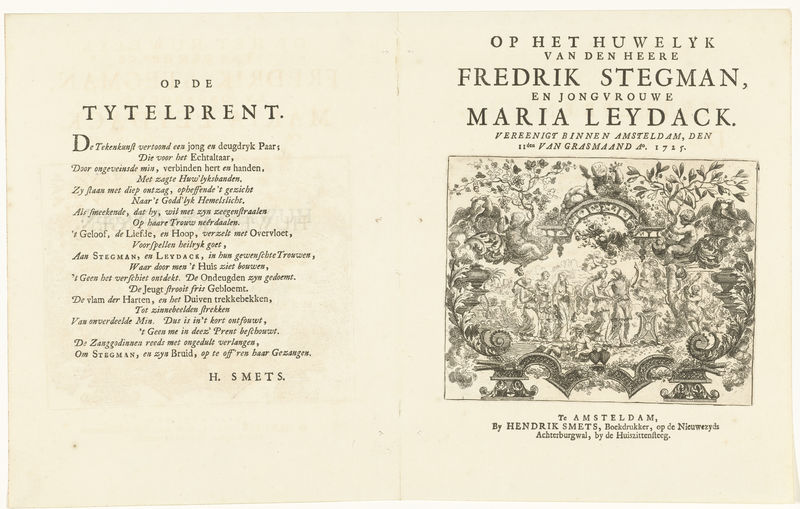
Titel: Bladzijde uit het huwelijksdicht voor Fredrik Stegman en Maria Leydack
Künstler: Pieter van den Berge
Standort: Amsterdam
Institution: Rijksmuseum
Schlagwörter: g, zero, pussy, letter, fjidsaojf, dsajfopdjaifd, safjdksoajhfurihn, dasbgjir;beng, fdgbhieagbgfda'jgf, aguhfeighfds, eshgufg, erghureshgr, eshgurehsgriehgjuresh, grshgurejifjeriafje, ajfierajfrieajfir, fd, fdsajfida